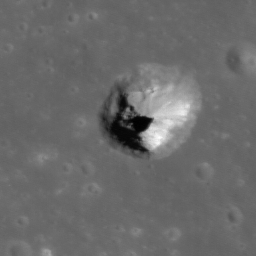
Pit: Southwest Mare Fecunditatis Pit
Host crater: Mare Fecunditatis
Host type: mare
Lunar coordinates: latitude -6.752, longitude 42.759